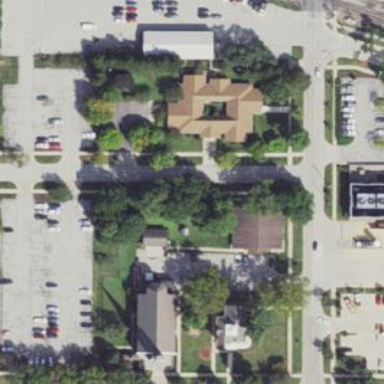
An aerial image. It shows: Sidewalk.